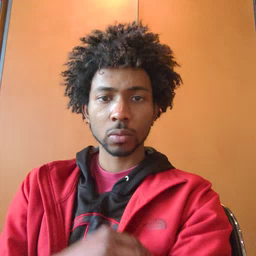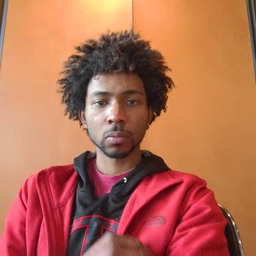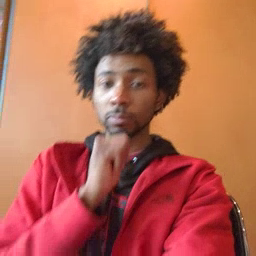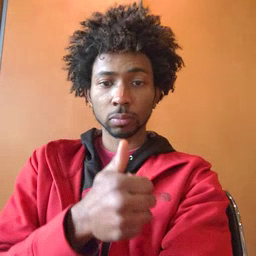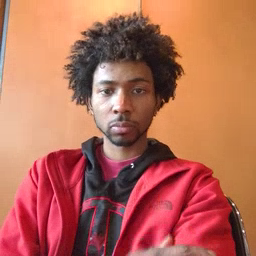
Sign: not